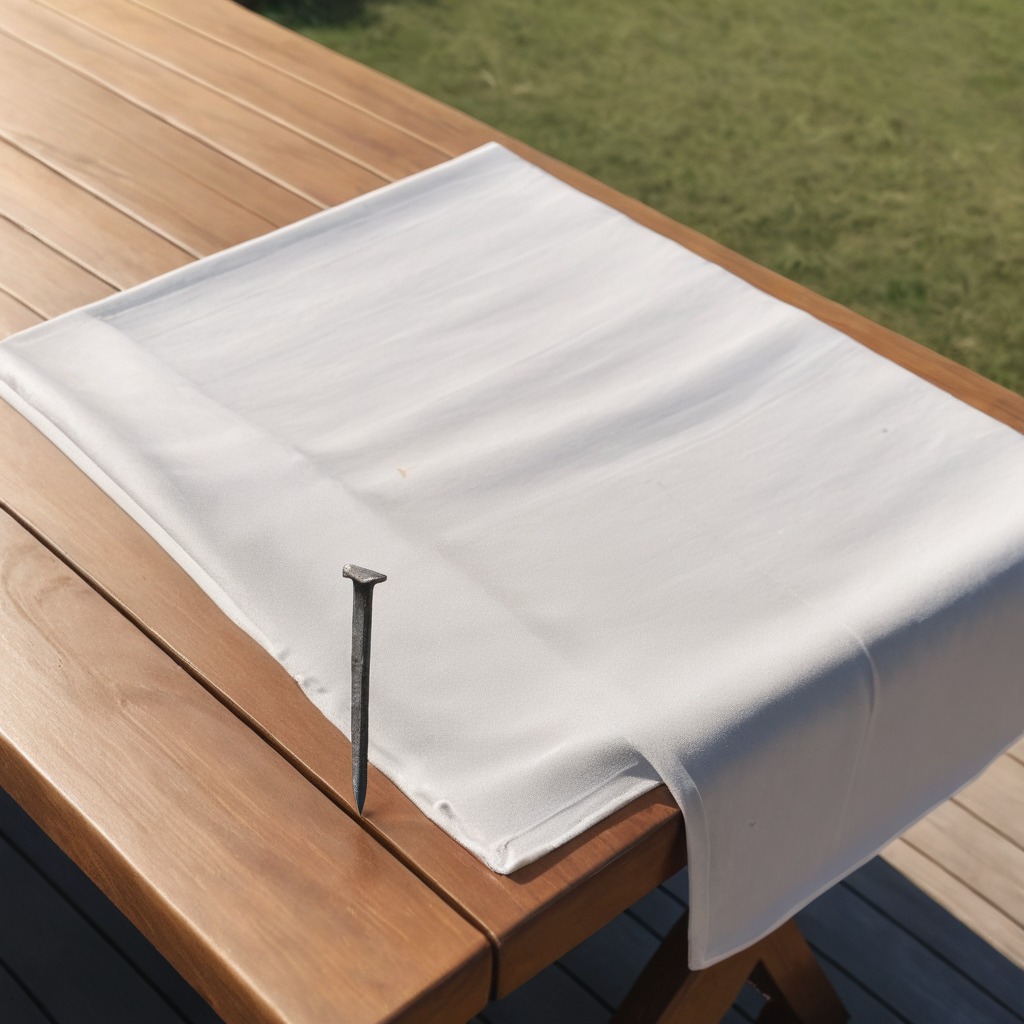
An iron nail is lying on a wooden table.